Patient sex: M
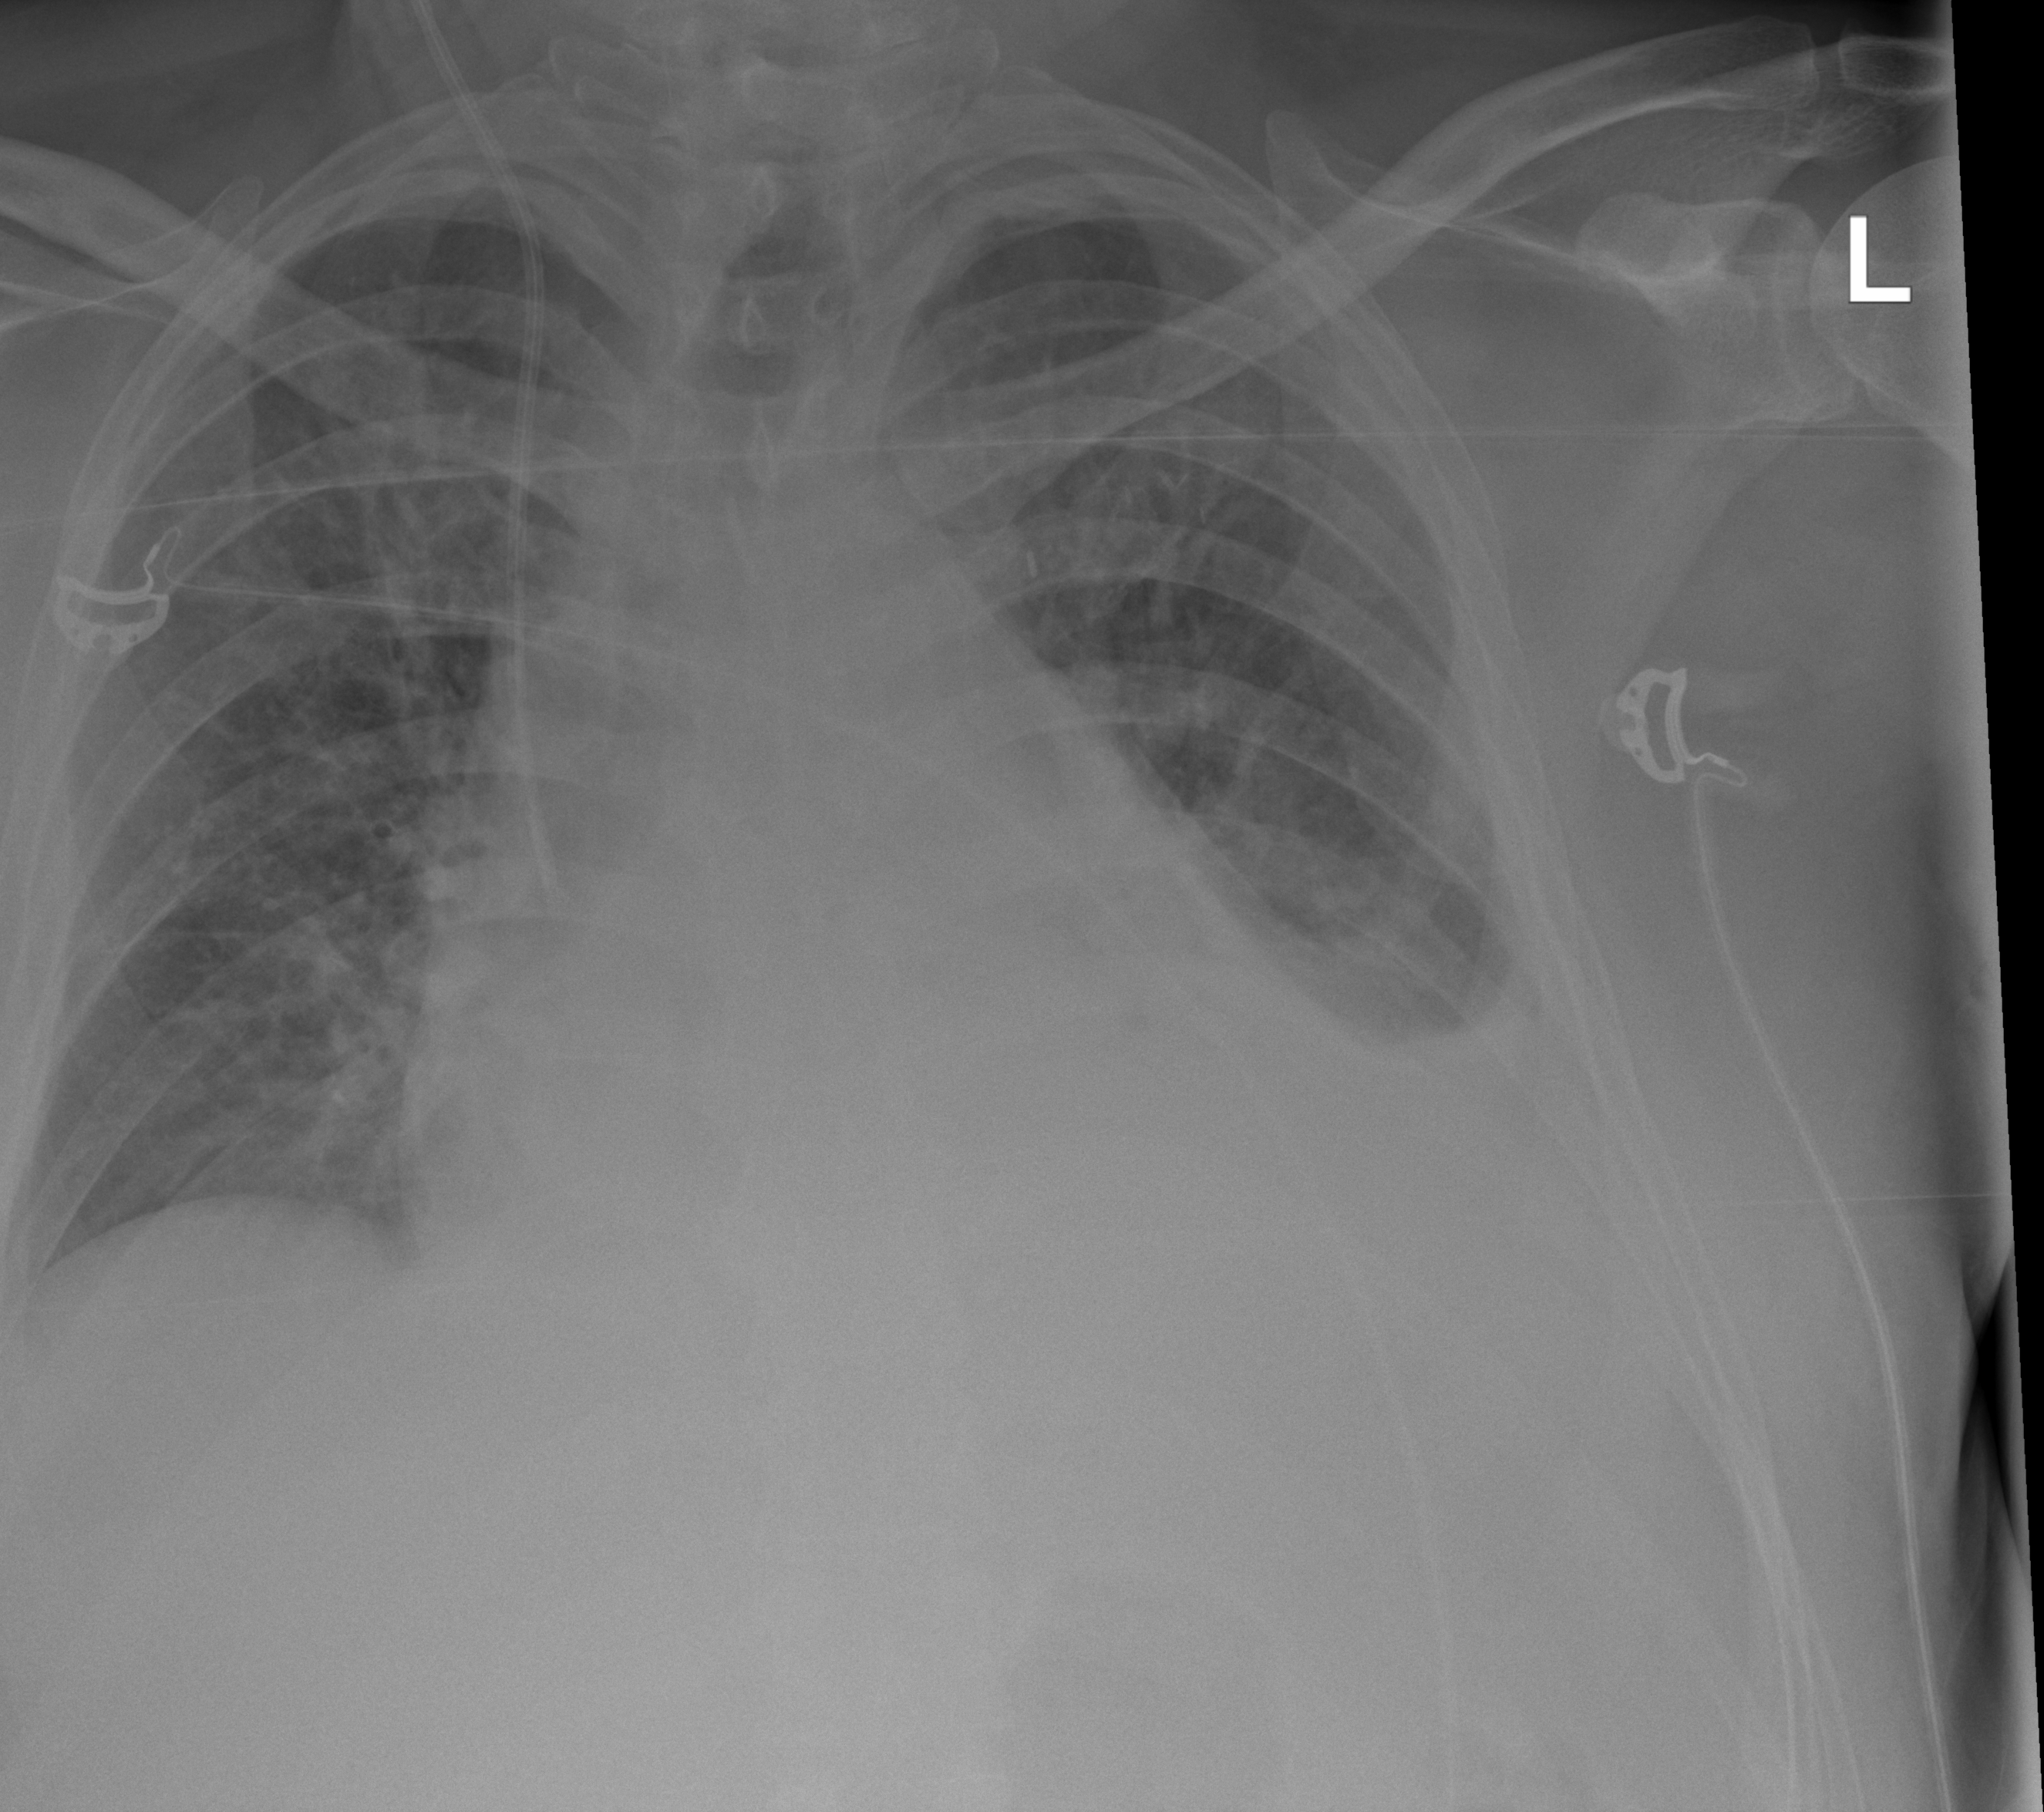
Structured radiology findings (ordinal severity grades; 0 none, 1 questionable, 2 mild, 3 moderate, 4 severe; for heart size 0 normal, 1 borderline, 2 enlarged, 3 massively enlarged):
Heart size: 3
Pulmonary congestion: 2
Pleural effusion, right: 1
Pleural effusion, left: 3
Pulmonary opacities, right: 0
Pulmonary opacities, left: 0
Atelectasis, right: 0
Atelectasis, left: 1